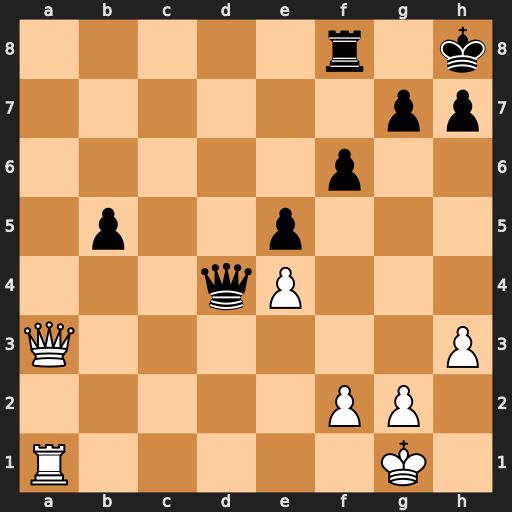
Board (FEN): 5r1k/6pp/5p2/1p2p3/3qP3/Q6P/5PP1/R5K1
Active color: w
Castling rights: -
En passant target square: -
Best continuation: Qxf8#